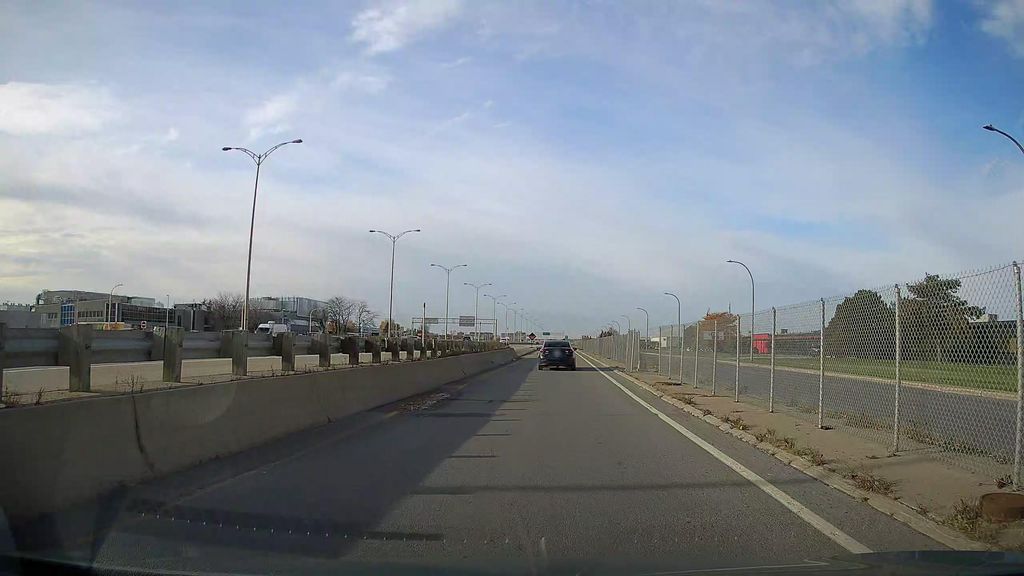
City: montreal